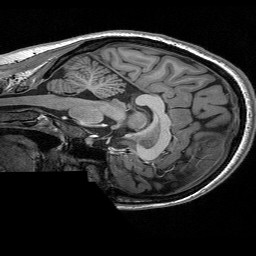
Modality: T1w
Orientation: sagittal